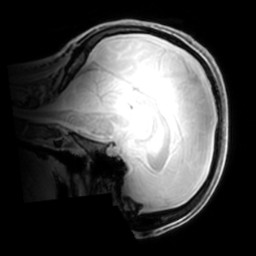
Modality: PDw
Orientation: sagittal
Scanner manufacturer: philips
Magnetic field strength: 7 T
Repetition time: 0.008 s
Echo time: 0.001974 s